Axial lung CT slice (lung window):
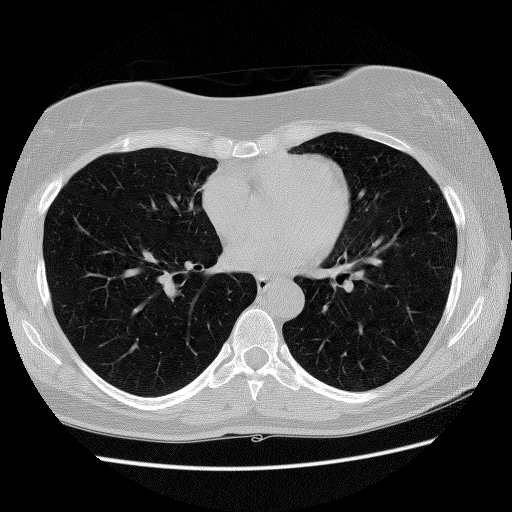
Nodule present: no